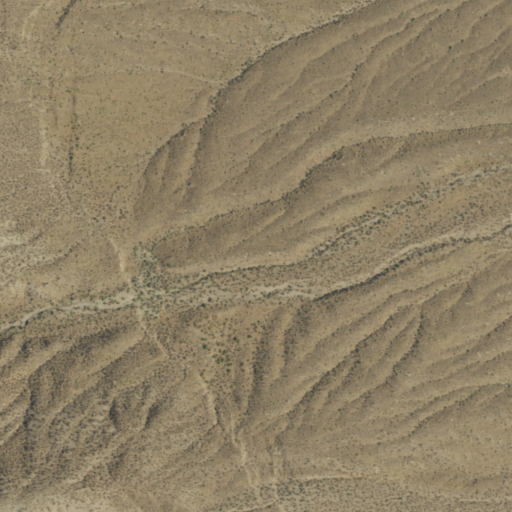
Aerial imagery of valley in Nevada named Rough Creek Canyon containing only shrub